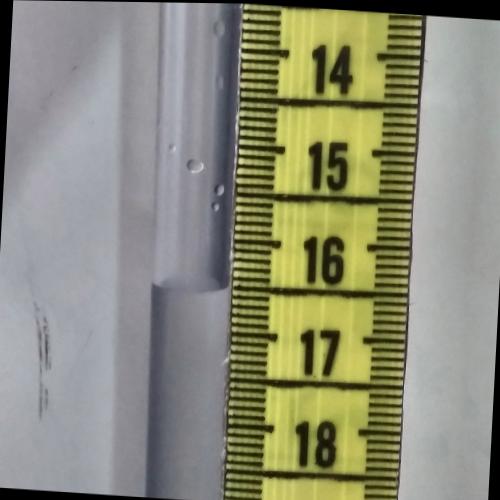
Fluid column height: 16.5 cm